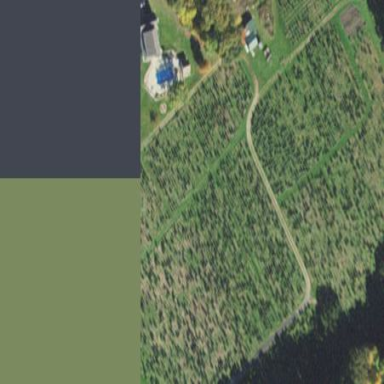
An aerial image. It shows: Orchard.